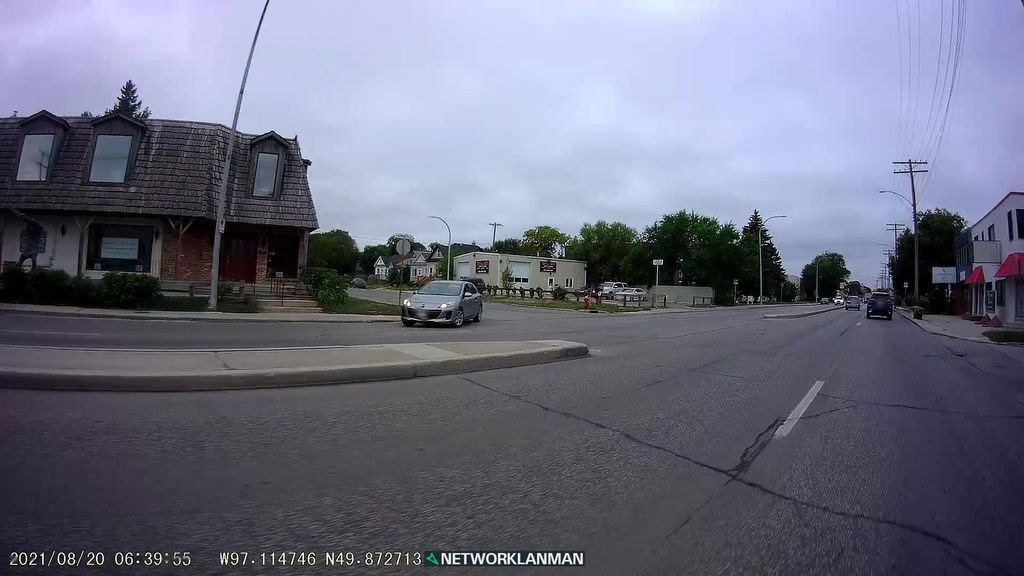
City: winnipeg